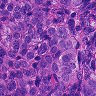
Metastatic tissue present: yes